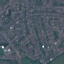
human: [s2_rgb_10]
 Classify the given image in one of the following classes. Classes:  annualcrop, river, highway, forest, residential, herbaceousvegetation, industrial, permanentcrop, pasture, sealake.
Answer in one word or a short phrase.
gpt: Residential